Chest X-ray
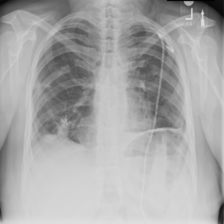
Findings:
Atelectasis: negative
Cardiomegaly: negative
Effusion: negative
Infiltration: negative
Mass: negative
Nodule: negative
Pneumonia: negative
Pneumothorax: positive
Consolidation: negative
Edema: negative
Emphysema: negative
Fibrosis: negative
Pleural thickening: negative
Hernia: negative